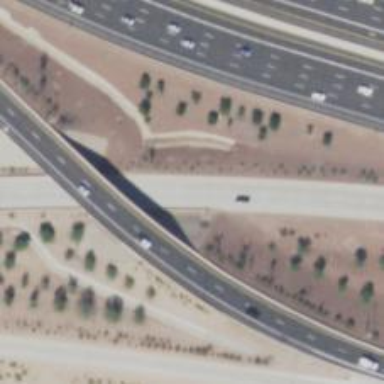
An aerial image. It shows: Motorway.